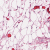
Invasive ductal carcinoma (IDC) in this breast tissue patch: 0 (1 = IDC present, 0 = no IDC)